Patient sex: M
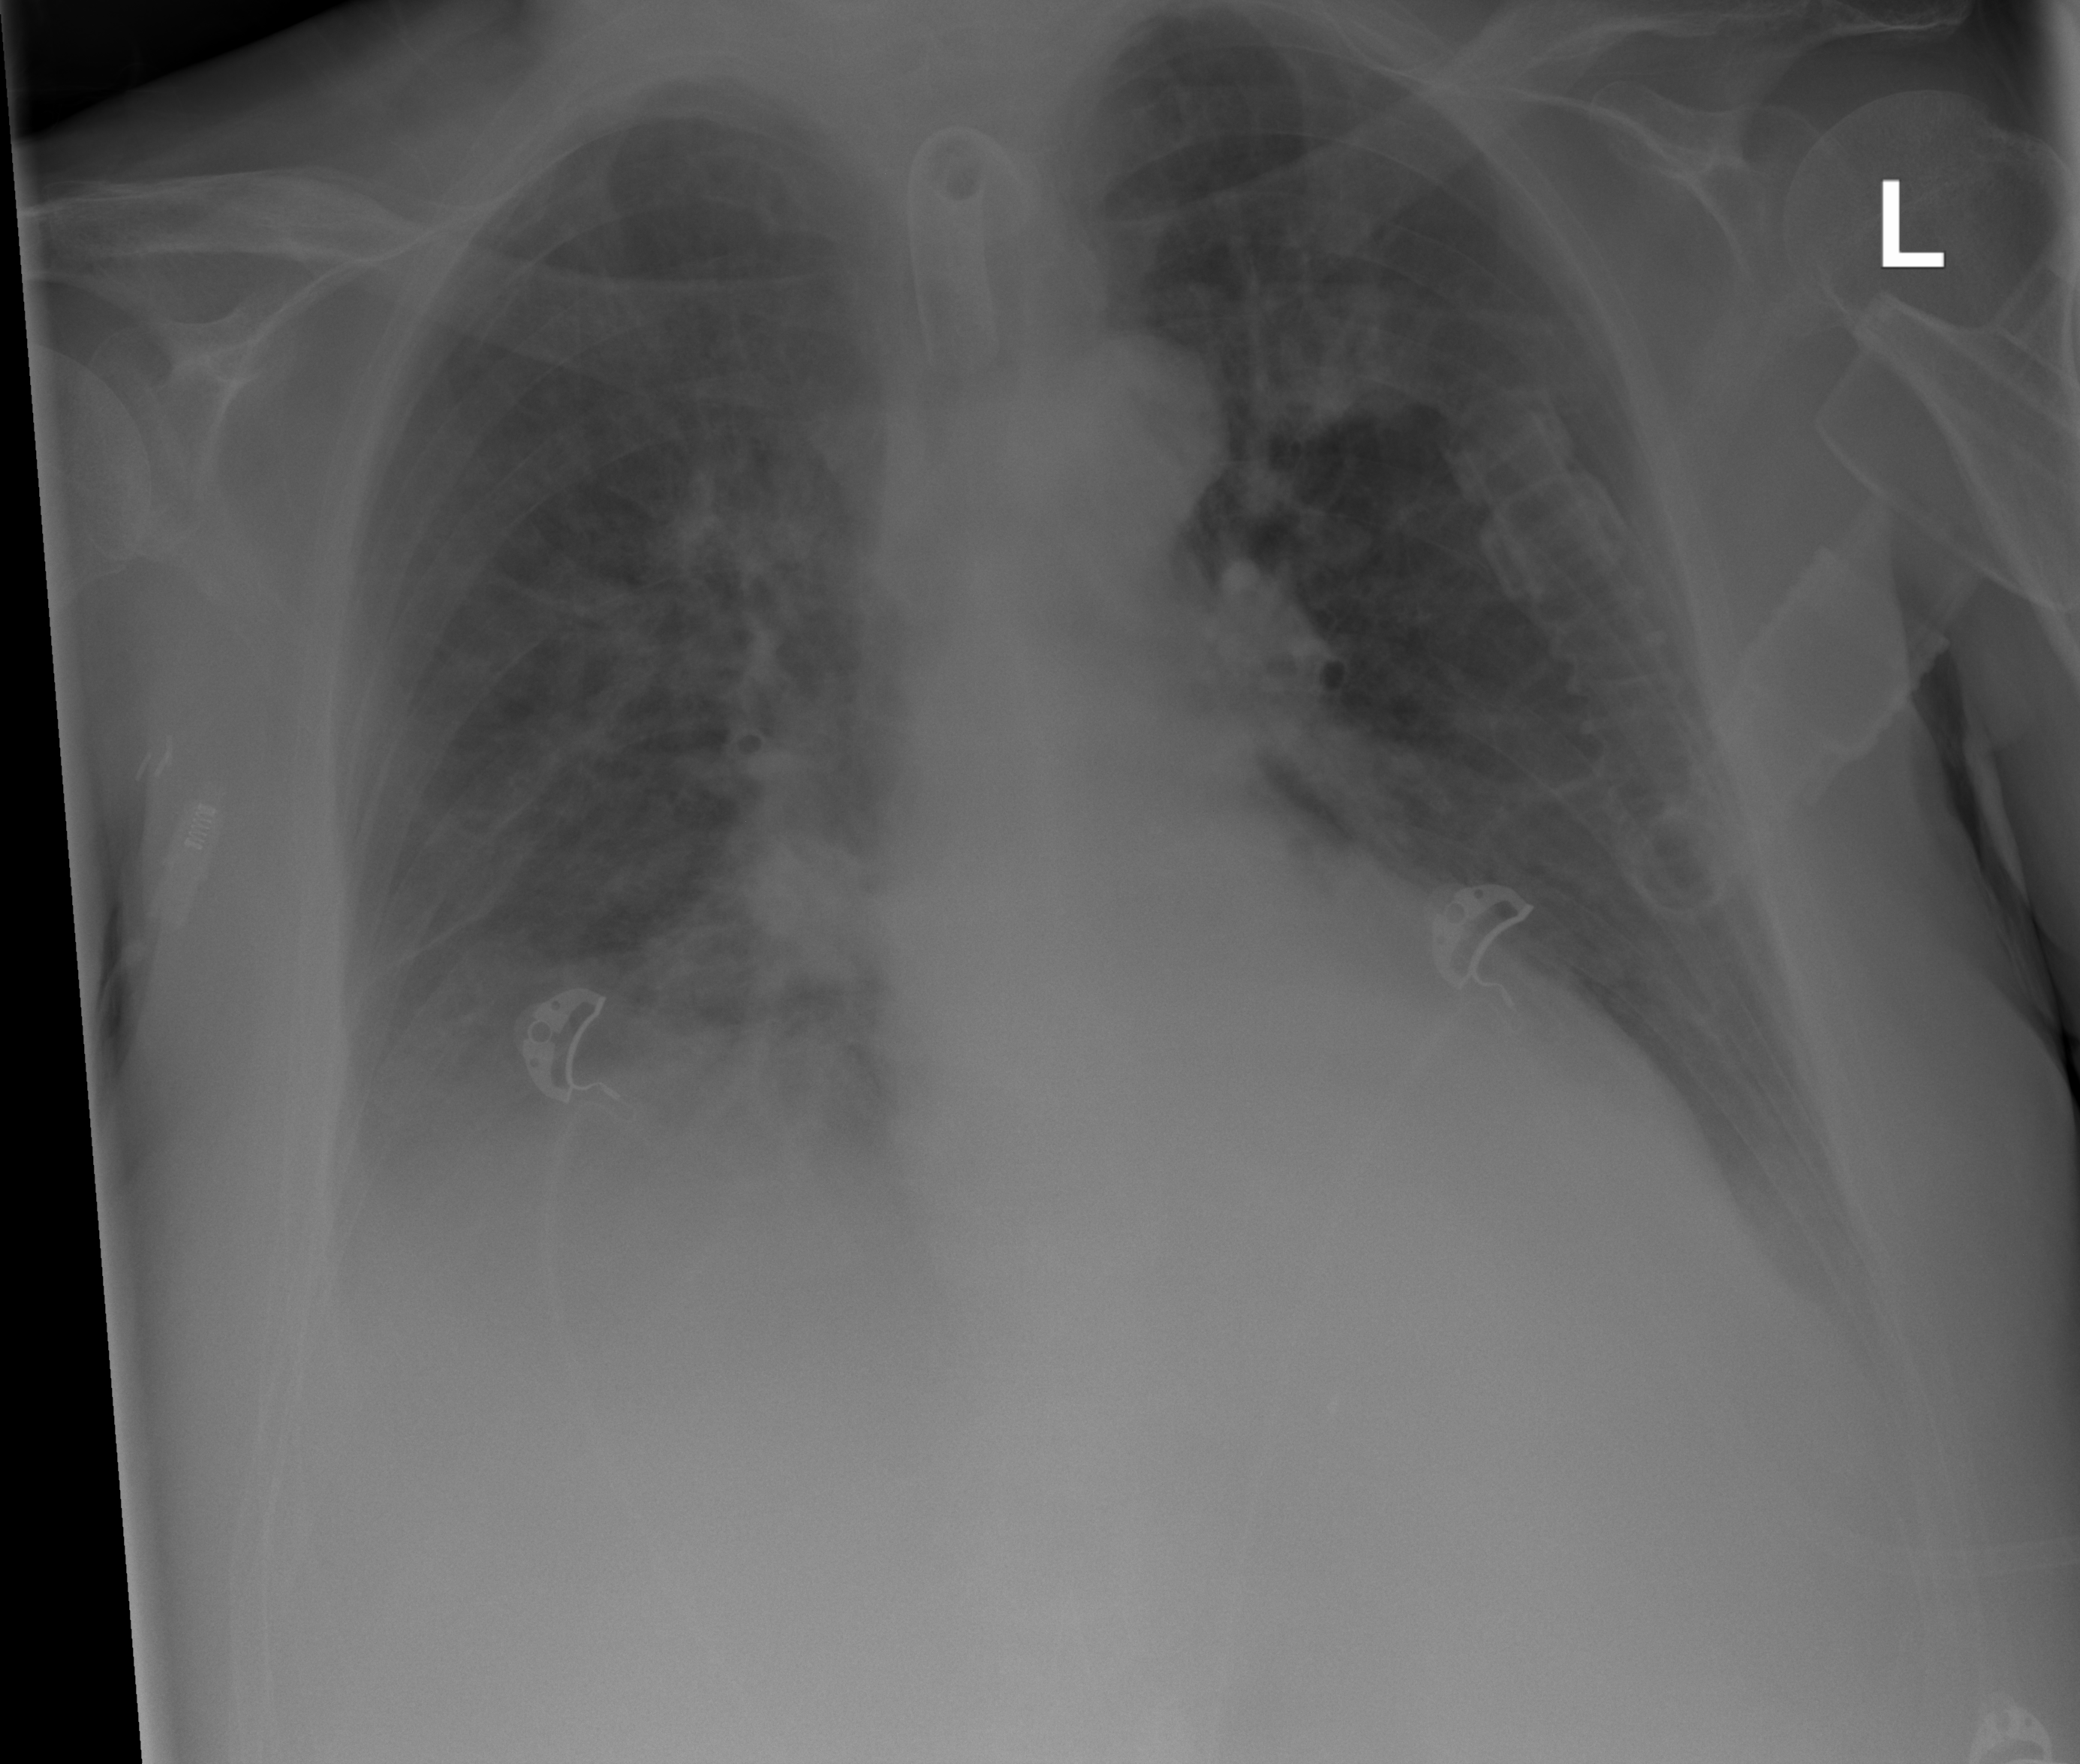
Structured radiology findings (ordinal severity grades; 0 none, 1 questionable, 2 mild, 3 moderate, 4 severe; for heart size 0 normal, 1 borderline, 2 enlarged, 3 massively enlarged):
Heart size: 0
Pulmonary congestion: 2
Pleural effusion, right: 2
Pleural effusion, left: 1
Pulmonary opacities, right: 2
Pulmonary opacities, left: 1
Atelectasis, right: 2
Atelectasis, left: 0